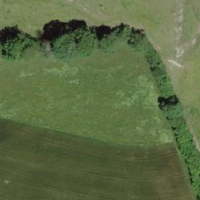
EUNIS habitat code: 23
Species observed at this site:
Cichorium intybus